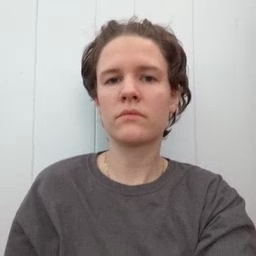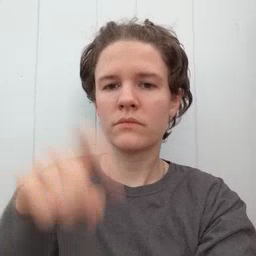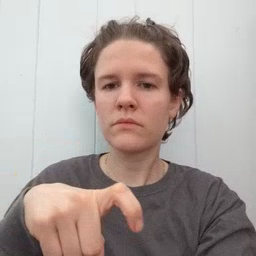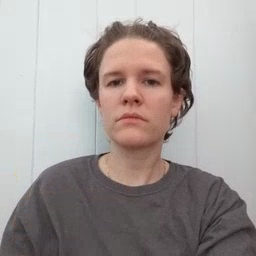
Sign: time